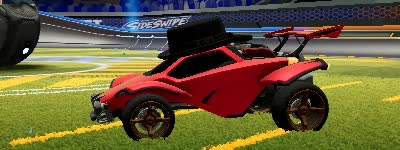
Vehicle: octane